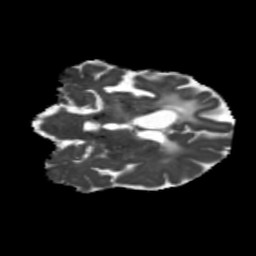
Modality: MD
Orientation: coronal
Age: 46
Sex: male
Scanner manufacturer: siemens
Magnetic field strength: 3 T
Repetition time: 5.25 s
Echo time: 0.08 s